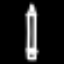
Label: pencil